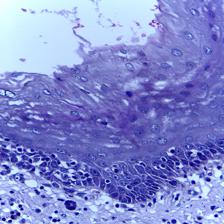
Diagnosis: Normal